Question: I'm trying get values from a shoutcast songhistory (<URL>.
The markup of page have 2 tables like:
'''
<table>
<tbody>
<tr>
<td>Header Link 1</td>
<td>Header Link 2</td>
</tr>
</tbody>
</table>
<table>
<tbody>
<tr> <td>Lengh of song 1</td> </tr>
<tr> <td>Song Title 1</td> </tr>
<tr> <td>Lengh of song 2</td> </tr>
<tr> <td>Song Title 2</td> </tr>
</tr>
</tbody>
</table>
'''
I only need get the and save this on a database.
This is my code:
'''
<?php
include_once('simple_html_dom.php');
ini_set('display_errors', true);
error_reporting(E_ALL);
$host="localhost";
$username="root";
$password="";
$database="titulos";
mysql_connect($host,$username,$password);
mysql_select_db($database) or die( "No se puede conectar a la base de datos");
$html = file_get_html('http://138.36.236.207:8000/played.html');
$guardardato = "";
// Buscar
foreach($html->find('table', 2)->find('tr', 2) as $datossc) {
foreach($datossc->find('td') as $titulo) {
echo $titulo->plaintext .'<br>';
$guardardato .= $titulo->plaintext;
}
}
$guardardato = mysql_real_escape_string($guardardato);
$query = "INSERT INTO data(name) VALUES('$guardardato')";
mysql_query($query) or die(mysql_error());
$html->clear();
unset($html);
?>
'''
The sql process is ok, but the simple dom does work..
I get that error:
> Invalid argument supplied for foreach() in on line 19

Can help me?
Thanks!
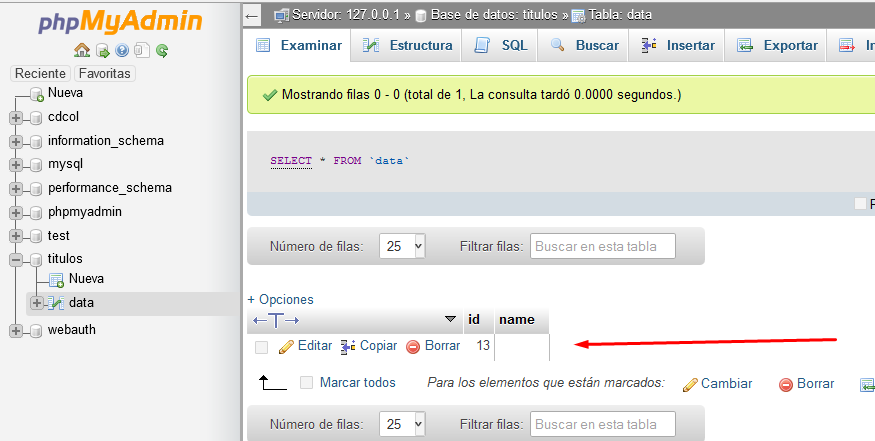
Answer: You have to change the 'for' loop as follows:
'''
foreach($html->find('table', 2)->find('tr') as $datossc) {
echo $datossc->find('td', 1)->plaintext .'<br>';
$guardardato .= $datossc->find('td', 1)->plaintext;
}
'''
Note that you will have 'Song Title' in the output as well.
Also, are you sure that you want to append all titles in '$guardardato'? This will just concatenate the titles, e.g. 'Song TitleAle Ceberio - LaCuartetera.NetAlcides - Tan bonita pero muy celosaAgrupaciOn Marylin - Agru...'. Perhaps what you want to do is:
'''
$guardardato = array();
foreach($html->find('table', 2)->find('tr') as $datossc) {
$title = $datossc->find('td', 1)->plaintext;
if ($title != 'Song Title') {
echo $title .'<br>';
$guardardato[] = $title;
}
}
foreach($guardardato as $i) {
$value = mysql_real_escape_string($i);
$query = "INSERT INTO data(name) VALUES('" . $value . "')";
mysql_query($query) or die(mysql_error());
}
'''